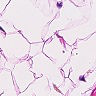
Metastatic tissue present: no